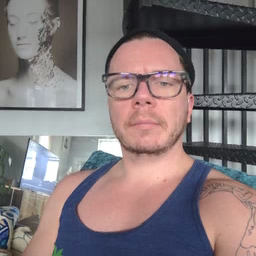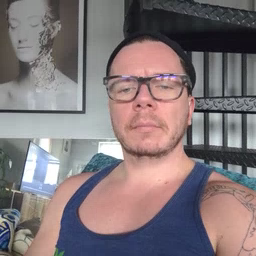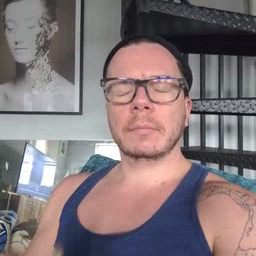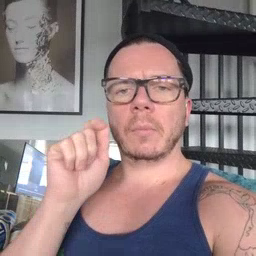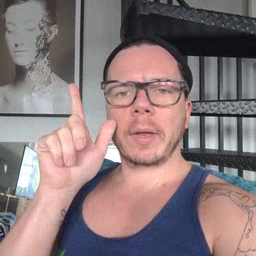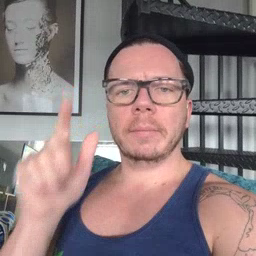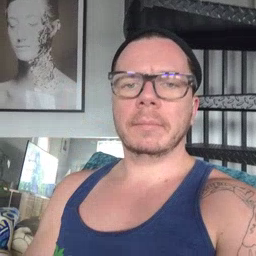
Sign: wake